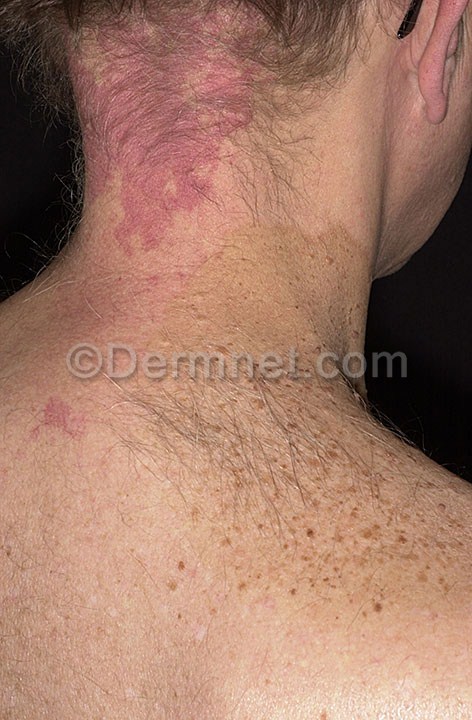
Disease: Melanoma Skin Cancer Nevi and Moles